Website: home-depot
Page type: address-validator
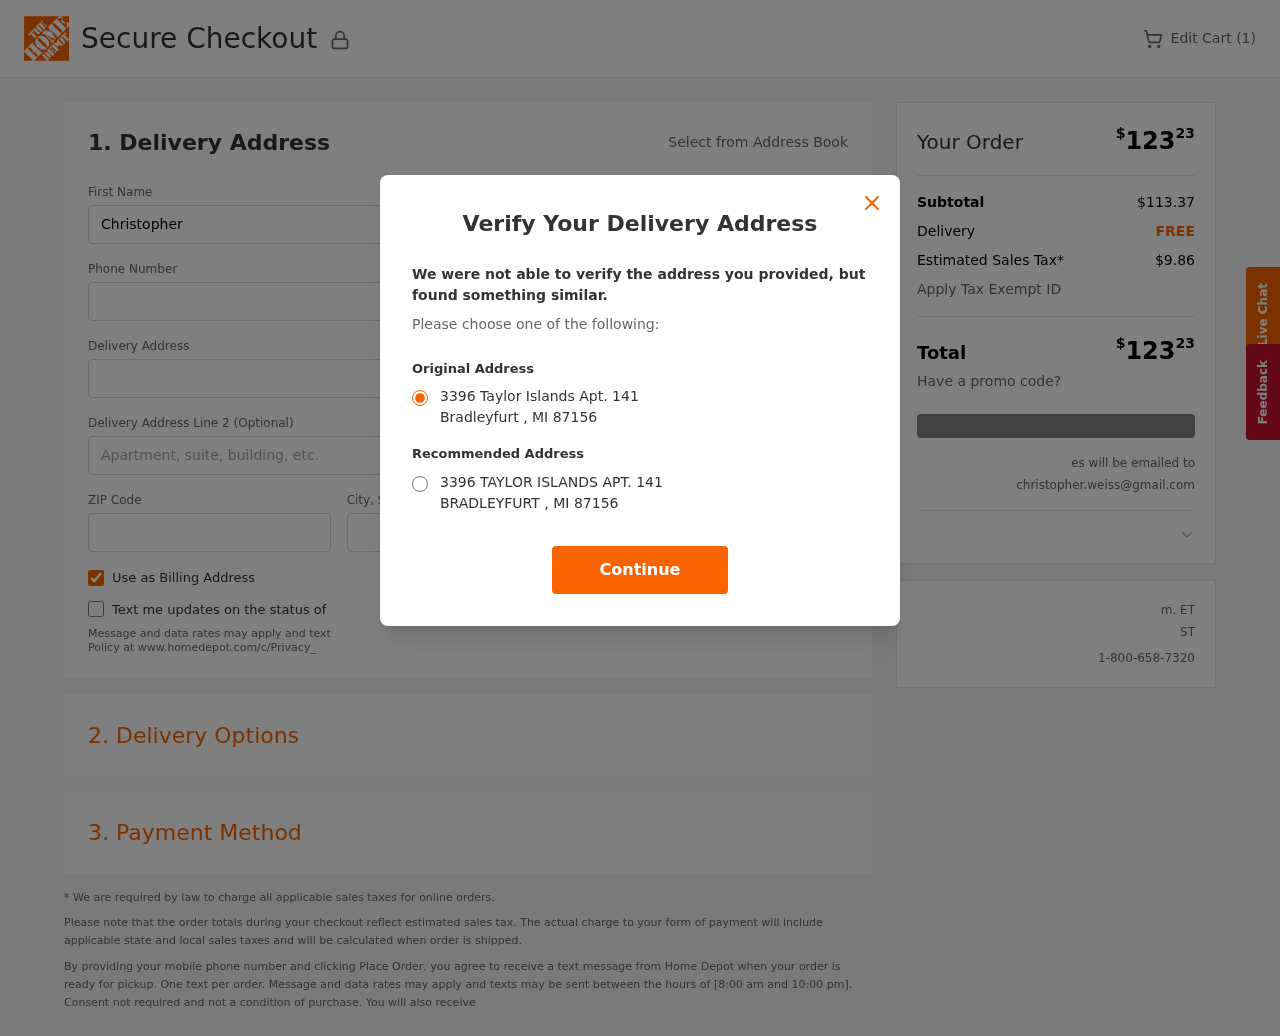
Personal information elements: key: PII_CITY
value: Bradleyfurt
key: PII_EMAIL
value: christopher.weiss@gmail.com
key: PII_POSTCODE
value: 87156
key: PII_STATE_ABBR
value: MI
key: PII_STREET
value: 3396 Taylor Islands Apt. 141
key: PII_FIRSTNAME
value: Christopher
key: PII_LASTNAME
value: Weiss
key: PII_PHONE
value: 4028628116
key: PII_STREET2
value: Apt. 645
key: PII_CITY_STATE
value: Bradleyfurt, MI
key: PII_STREET_ALT
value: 3396 TAYLOR ISLANDS APT. 141
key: PII_CITY_ALT
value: BRADLEYFURT
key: PII_POSTCODE_FULL
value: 87156
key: PII_POSTCODE_NUMERIC
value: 87156
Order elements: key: ORDER_NUM_ITEMS
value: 1
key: ORDER_TOTAL
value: $12323
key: ORDER_SUBTOTAL
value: $113.37
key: ORDER_SHIPPING_COST
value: FREE
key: ORDER_TAX
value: $9.86